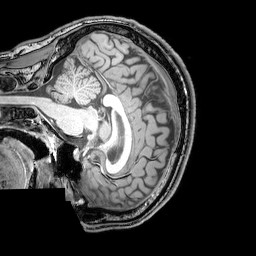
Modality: T1w
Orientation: sagittal
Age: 22
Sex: male
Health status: healthy
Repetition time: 0.081 s
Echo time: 0.037 s